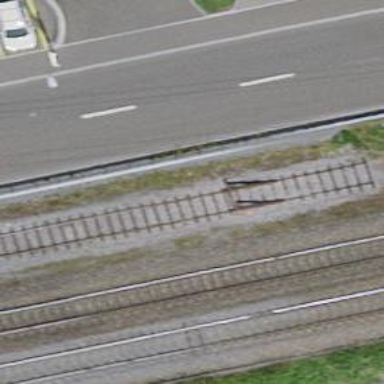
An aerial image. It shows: Railway buffer stop.